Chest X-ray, PA view. Patient: 48 years old, sex M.
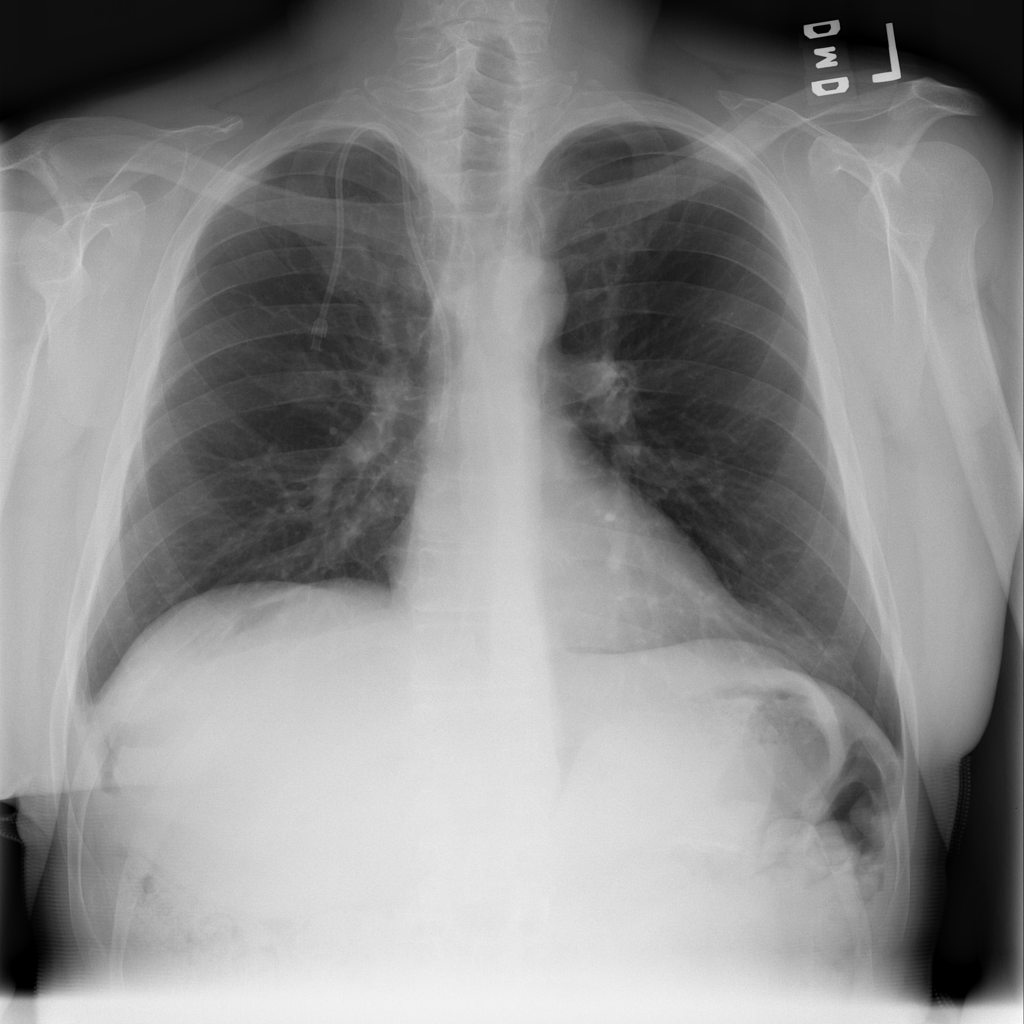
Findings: No Finding